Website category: auto
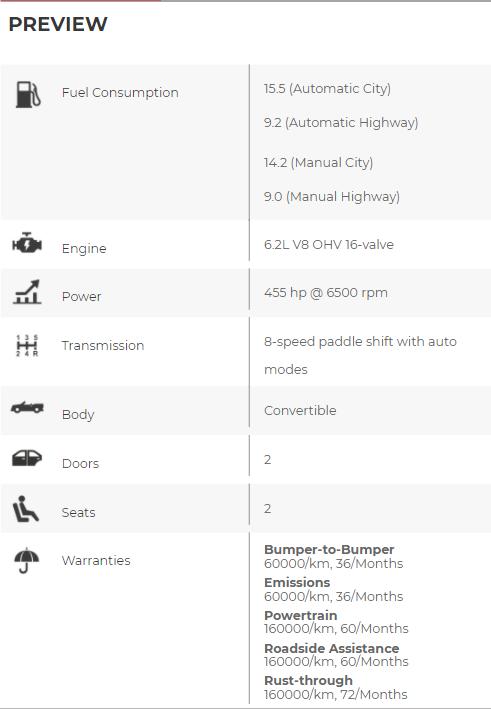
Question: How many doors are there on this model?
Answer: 2

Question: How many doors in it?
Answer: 2

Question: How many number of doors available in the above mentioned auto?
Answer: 2

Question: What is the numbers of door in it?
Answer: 2

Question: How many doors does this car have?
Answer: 2

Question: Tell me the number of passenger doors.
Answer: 2

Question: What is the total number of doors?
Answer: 2

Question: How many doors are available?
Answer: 2

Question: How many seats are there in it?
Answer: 2

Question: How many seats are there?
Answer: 2

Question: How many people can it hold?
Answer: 2

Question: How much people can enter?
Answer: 2

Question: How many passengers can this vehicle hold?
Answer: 2

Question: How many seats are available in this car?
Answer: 2

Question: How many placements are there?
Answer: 2

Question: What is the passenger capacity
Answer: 2

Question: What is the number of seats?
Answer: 2

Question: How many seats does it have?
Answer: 2

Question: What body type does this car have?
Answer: Convertible

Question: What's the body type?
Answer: Convertible

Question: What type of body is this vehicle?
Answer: Convertible

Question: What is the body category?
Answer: Convertible

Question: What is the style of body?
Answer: Convertible

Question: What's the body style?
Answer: Convertible

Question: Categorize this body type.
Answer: Convertible

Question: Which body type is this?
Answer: Convertible

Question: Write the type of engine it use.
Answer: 6.2L V8 OHV 16-valve

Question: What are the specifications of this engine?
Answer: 6.2L V8 OHV 16-valve

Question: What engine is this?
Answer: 6.2L V8 OHV 16-valve

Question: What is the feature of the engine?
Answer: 6.2L V8 OHV 16-valve

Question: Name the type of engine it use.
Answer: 6.2L V8 OHV 16-valve

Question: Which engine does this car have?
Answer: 6.2L V8 OHV 16-valve

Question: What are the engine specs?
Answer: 6.2L V8 OHV 16-valve

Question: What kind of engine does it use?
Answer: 6.2L V8 OHV 16-valve

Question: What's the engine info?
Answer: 6.2L V8 OHV 16-valve

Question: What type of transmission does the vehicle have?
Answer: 8-speed paddle shift with auto modes

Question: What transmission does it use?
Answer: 8-speed paddle shift with auto modes

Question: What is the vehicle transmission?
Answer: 8-speed paddle shift with auto modes

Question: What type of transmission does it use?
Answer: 8-speed paddle shift with auto modes

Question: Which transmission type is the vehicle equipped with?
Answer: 8-speed paddle shift with auto modes

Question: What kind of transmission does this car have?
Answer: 8-speed paddle shift with auto modes

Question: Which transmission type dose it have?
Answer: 8-speed paddle shift with auto modes

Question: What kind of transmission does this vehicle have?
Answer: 8-speed paddle shift with auto modes

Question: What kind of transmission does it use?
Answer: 8-speed paddle shift with auto modes

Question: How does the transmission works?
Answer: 8-speed paddle shift with auto modes

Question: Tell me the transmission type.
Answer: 8-speed paddle shift with auto modes

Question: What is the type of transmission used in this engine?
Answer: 8-speed paddle shift with auto modes

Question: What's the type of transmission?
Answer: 8-speed paddle shift with auto modes

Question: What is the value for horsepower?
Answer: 455 hp @ 6500 rpm

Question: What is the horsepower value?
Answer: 455 hp @ 6500 rpm

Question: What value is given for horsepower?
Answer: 455 hp @ 6500 rpm

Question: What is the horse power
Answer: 455 hp @ 6500 rpm

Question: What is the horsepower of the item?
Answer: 455 hp @ 6500 rpm

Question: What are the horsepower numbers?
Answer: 455 hp @ 6500 rpm

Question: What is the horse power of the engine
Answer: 455 hp @ 6500 rpm

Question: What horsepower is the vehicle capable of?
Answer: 455 hp @ 6500 rpm

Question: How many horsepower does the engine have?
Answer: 455 hp @ 6500 rpm

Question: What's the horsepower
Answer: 455 hp @ 6500 rpm

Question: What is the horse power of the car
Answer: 455 hp @ 6500 rpm

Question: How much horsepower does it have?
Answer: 455 hp @ 6500 rpm

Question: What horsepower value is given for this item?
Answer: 455 hp @ 6500 rpm

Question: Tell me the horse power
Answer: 455 hp @ 6500 rpm

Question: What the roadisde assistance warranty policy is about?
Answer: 160000/km, 60/Months

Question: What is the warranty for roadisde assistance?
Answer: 160000/km, 60/Months